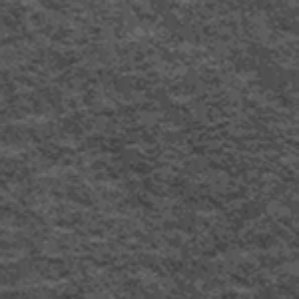
Label: frost